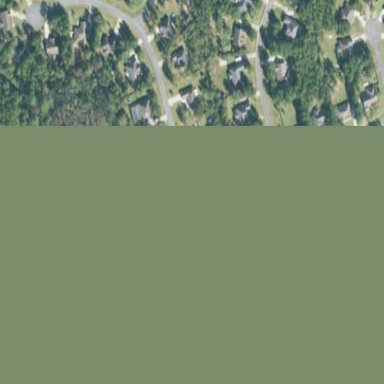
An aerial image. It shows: Residential area composed of single-family homes.